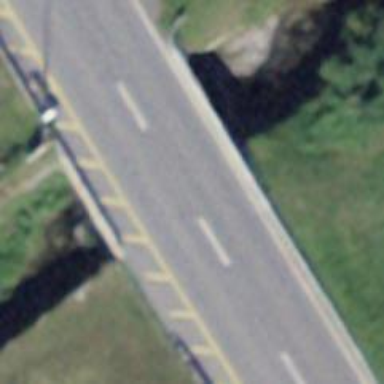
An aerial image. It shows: Asphalt road on secondary bridge.